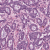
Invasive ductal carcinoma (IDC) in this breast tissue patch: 1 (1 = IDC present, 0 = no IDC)